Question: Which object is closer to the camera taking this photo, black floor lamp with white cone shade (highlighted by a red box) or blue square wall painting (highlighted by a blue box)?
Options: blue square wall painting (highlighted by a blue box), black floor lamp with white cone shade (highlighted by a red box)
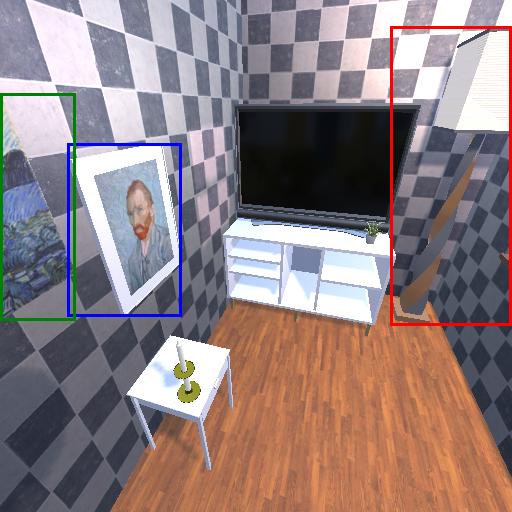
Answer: blue square wall painting (highlighted by a blue box)